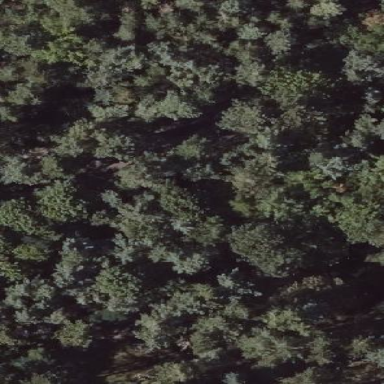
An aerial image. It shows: Mixed leaf woodland.